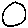
Label: circle